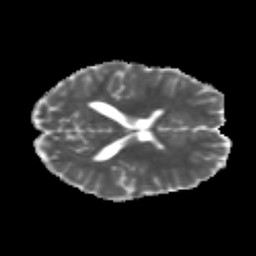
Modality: MD
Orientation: axial
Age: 19
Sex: female
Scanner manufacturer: siemens
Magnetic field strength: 3 T
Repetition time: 3.5 s
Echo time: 0.113 s